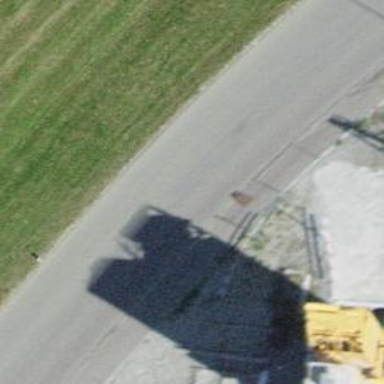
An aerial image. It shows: Secondary road with asphalt surface.